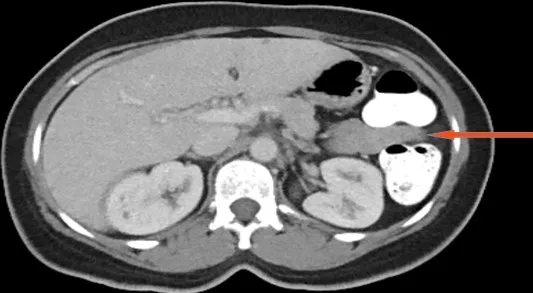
Post-surgery axial abdomen CT: shows several splenules, no spleen (red arrow).
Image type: radiology (ct)